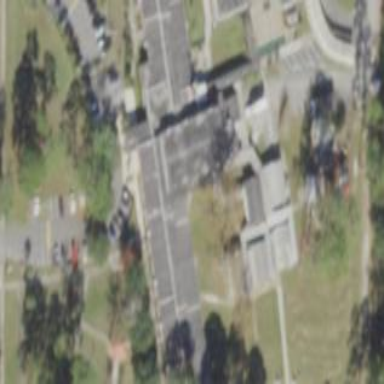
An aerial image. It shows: School building.